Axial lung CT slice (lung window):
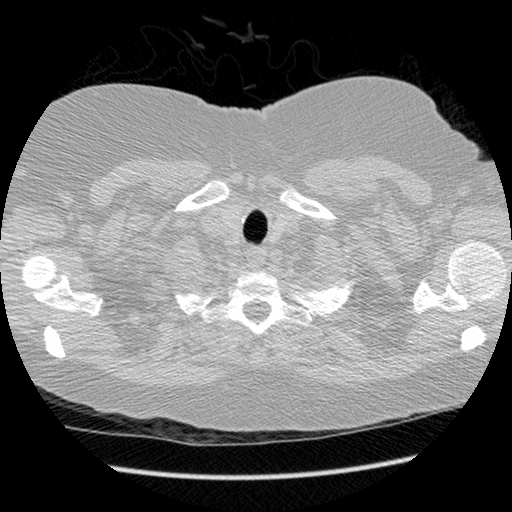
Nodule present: no